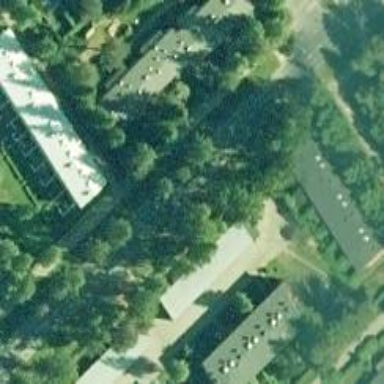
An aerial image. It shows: Terrace building.